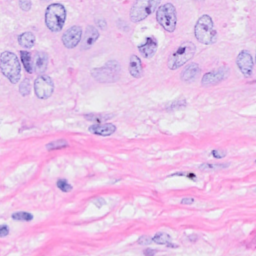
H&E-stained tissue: Breast